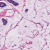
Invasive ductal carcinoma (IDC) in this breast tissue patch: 1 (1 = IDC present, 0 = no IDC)